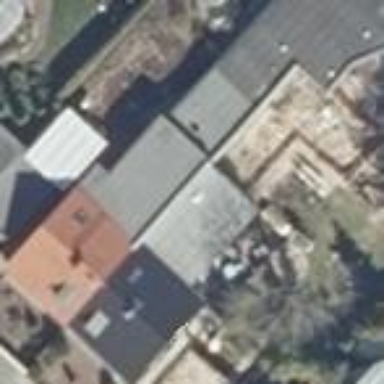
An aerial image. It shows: Semi-detached house with gabled roof.